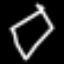
Label: diamond